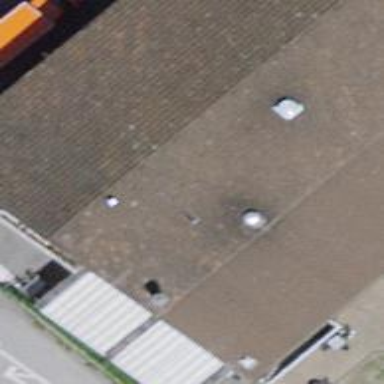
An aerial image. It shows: Restaurant.